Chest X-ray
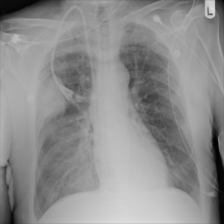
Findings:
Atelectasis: negative
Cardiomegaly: negative
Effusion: negative
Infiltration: positive
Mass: positive
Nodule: negative
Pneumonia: negative
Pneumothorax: negative
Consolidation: negative
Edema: negative
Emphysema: negative
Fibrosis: negative
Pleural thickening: negative
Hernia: negative